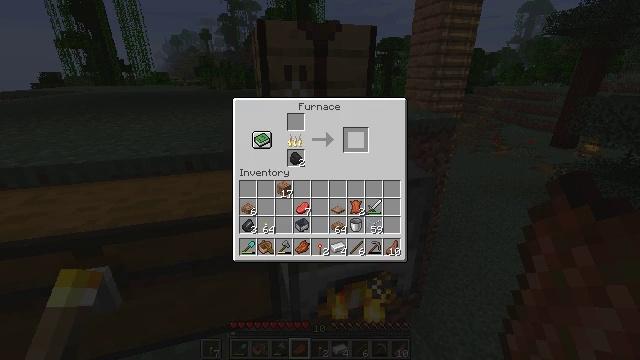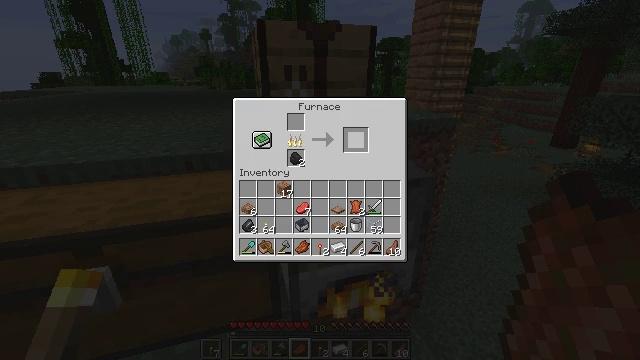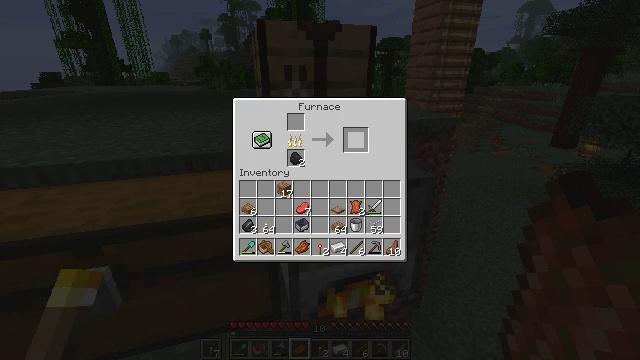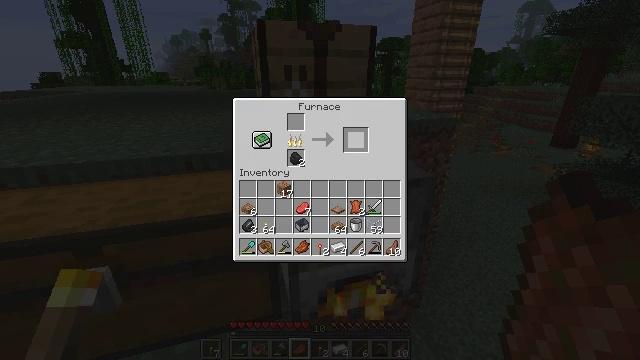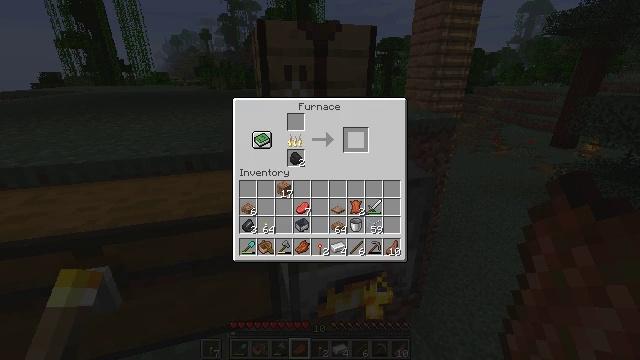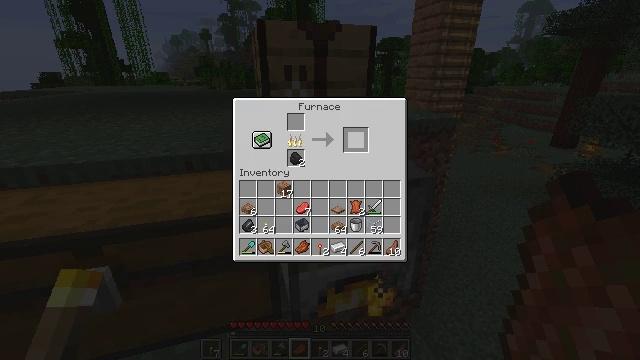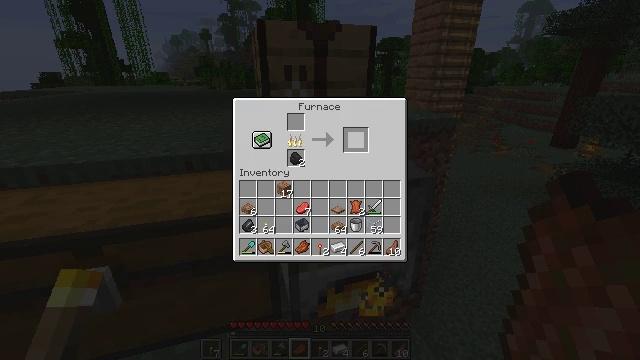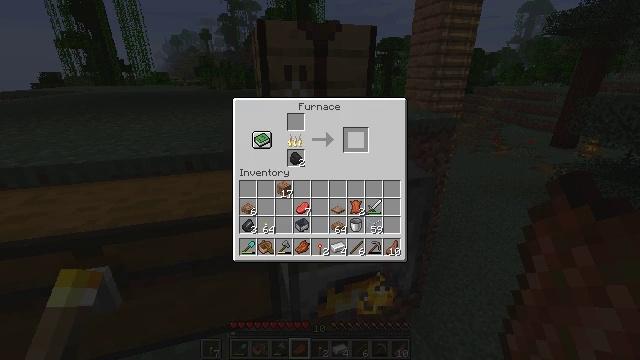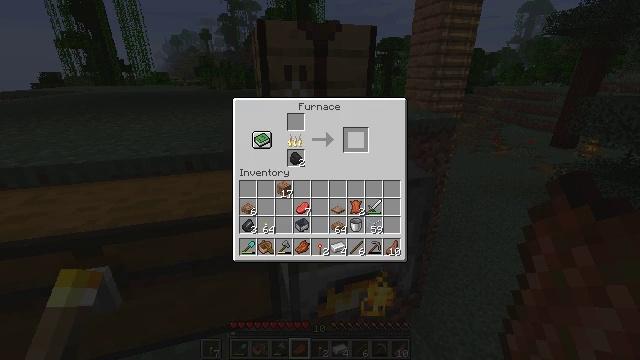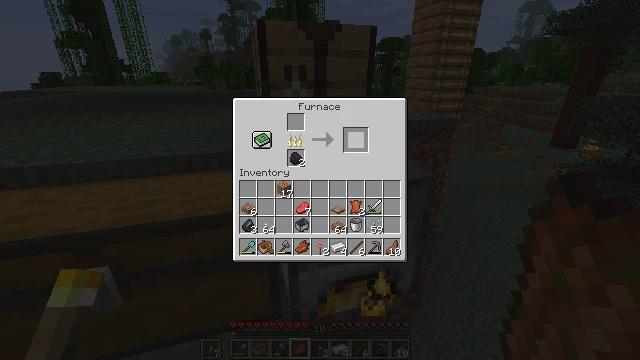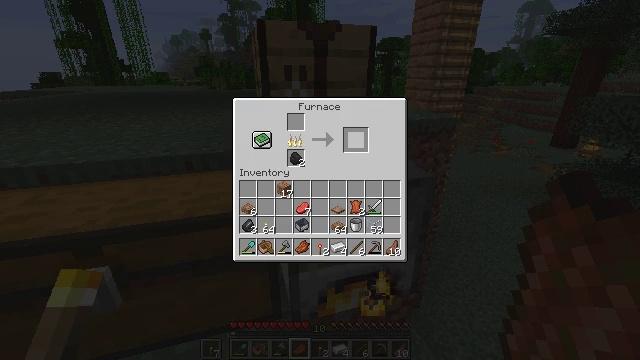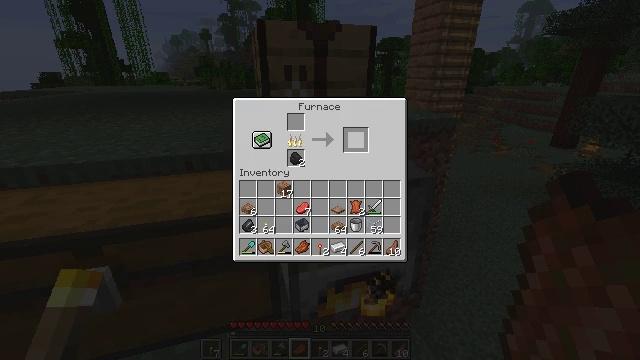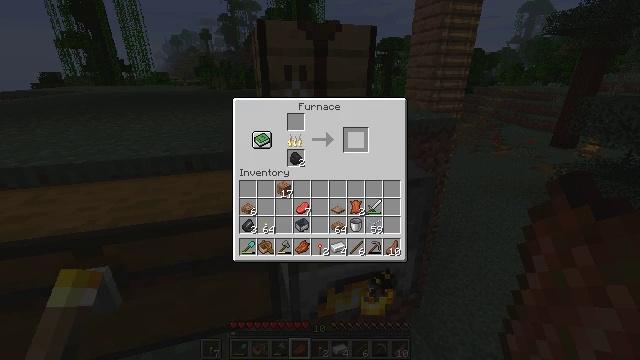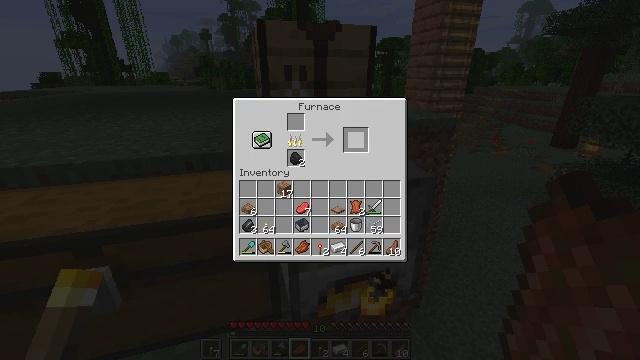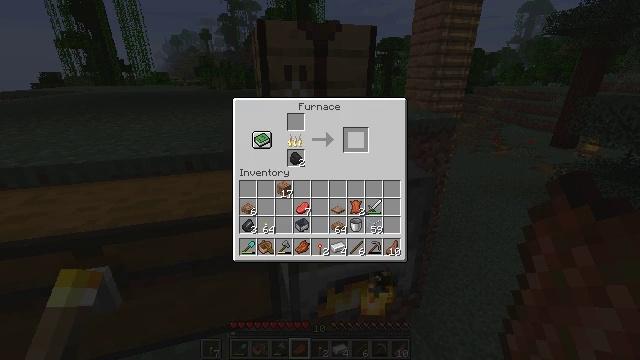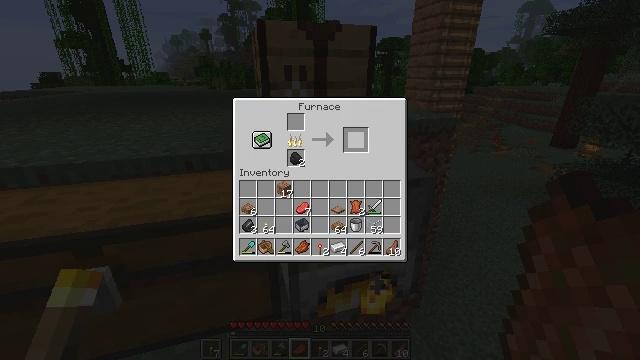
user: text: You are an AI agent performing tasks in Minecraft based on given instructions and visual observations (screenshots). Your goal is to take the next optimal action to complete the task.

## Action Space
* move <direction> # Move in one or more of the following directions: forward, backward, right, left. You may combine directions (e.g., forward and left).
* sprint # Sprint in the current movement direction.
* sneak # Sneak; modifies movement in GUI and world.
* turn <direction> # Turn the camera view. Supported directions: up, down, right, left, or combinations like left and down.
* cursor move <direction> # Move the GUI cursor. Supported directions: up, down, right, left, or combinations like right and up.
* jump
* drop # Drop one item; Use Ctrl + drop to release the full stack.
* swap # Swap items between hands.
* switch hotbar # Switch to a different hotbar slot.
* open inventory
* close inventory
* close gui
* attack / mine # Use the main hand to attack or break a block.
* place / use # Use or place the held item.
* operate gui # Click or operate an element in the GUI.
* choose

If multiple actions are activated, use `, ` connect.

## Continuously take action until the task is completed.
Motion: motion action
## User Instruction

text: Create a jungle sign in the crafting grid.
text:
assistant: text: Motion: no_op
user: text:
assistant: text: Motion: no_op
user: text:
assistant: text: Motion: no_op
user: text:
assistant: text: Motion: no_op
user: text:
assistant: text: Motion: no_op
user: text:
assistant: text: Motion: no_op
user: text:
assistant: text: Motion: no_op
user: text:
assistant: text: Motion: no_op
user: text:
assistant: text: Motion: no_op
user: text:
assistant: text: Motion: no_op
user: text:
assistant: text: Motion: no_op
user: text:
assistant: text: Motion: no_op
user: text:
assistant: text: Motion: no_op
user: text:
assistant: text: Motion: no_op
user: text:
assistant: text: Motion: no_op
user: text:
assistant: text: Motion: no_op
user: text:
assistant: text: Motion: no_op
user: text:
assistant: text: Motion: no_op
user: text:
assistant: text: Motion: no_op
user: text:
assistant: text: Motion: no_op
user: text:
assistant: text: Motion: no_op
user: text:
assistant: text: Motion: no_op
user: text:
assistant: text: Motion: no_op
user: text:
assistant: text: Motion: no_op
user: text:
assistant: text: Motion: no_op
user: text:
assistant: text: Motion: no_op
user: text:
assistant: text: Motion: no_op
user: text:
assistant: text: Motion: no_op
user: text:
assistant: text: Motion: no_op
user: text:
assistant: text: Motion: no_op